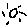
Label: sun